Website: lowes
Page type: receipt
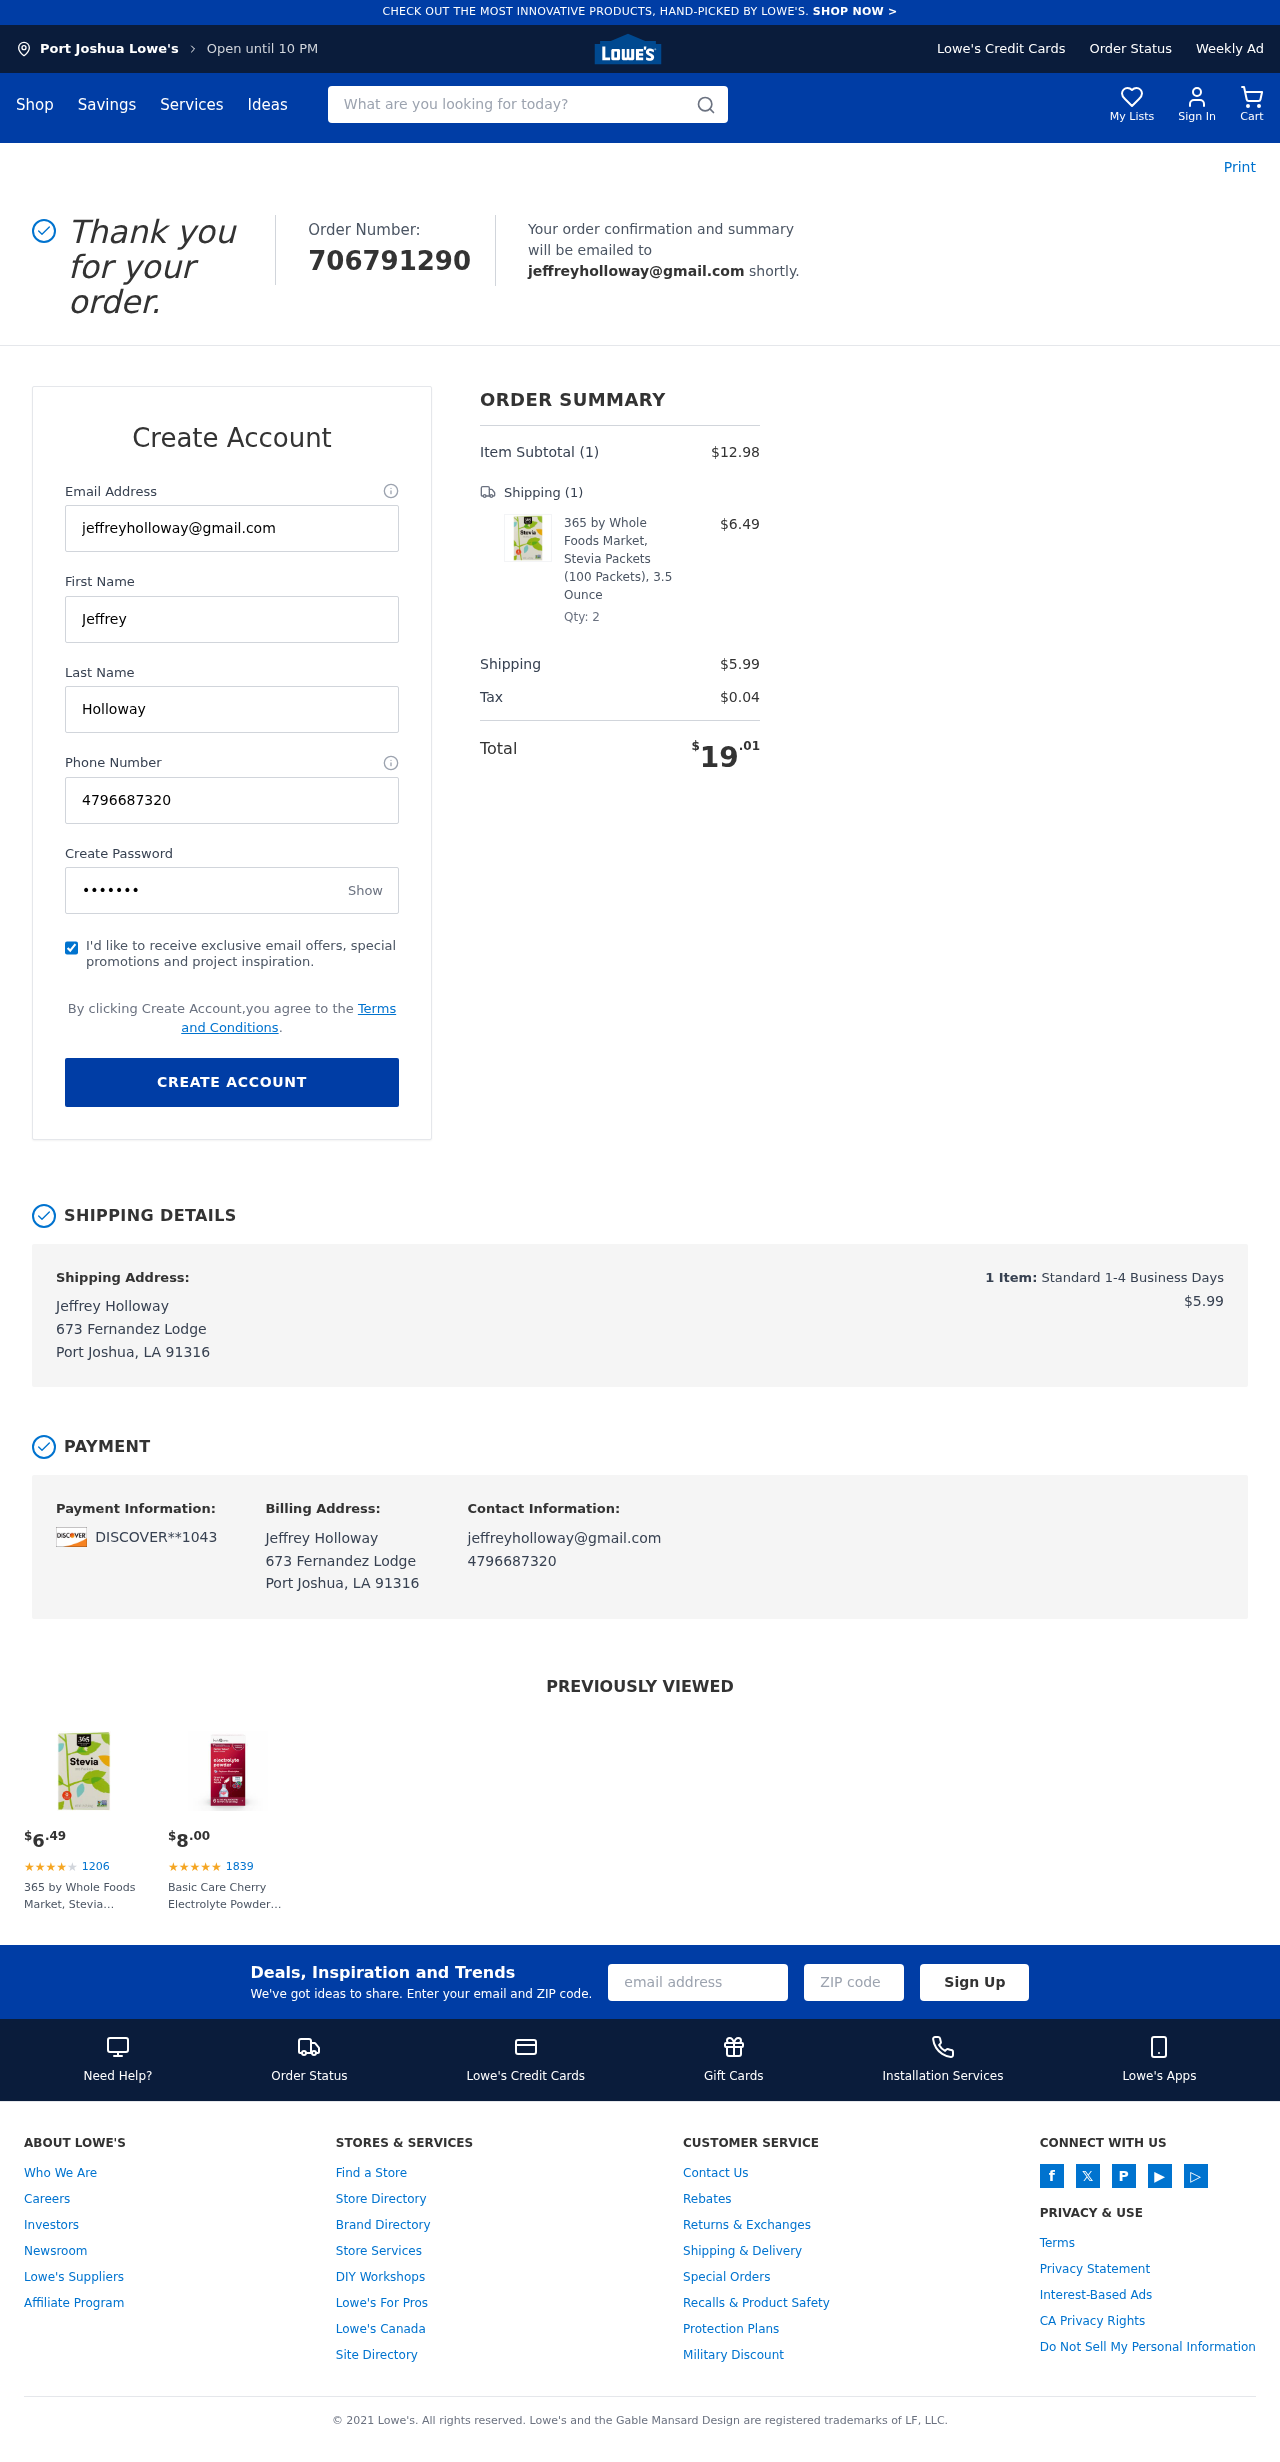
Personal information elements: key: PII_CARD_LAST4
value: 1043
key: PII_CARD_TYPE
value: DISCOVER
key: PII_CITY
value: Port Joshua
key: PII_EMAIL
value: jeffreyholloway@gmail.com
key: PII_FULLNAME
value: Jeffrey Holloway
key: PII_PHONE
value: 4796687320
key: PII_STREET
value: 673 Fernandez Lodge
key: PII_FIRSTNAME
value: Jeffrey
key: PII_LASTNAME
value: Holloway
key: PII_CITY_STATE_ZIP
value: Port Joshua, LA 91316
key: PII_FULLNAME2
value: Jeffrey Holloway
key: PII_FULLNAME3
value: Jeffrey Holloway
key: PII_FIRSTNAME2
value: Jeffrey
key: PII_FIRSTNAME3
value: Jeffrey
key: PII_LASTNAME2
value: Holloway
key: PII_LASTNAME3
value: Holloway
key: PII_FIRSTNAME_DERIVED
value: Jeffrey
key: PII_LASTNAME_DERIVED
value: Holloway
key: PII_FULLNAME_DERIVED
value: Jeffrey Holloway
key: PII_NAME_FULL_DERIVED
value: Jeffrey Holloway
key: PII_POSTCODE
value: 91316
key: PII_STATE_ABBR
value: LA
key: PII_POSTCODE_FULL
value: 91316
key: PII_CITY_STATE
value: Port Joshua, LA
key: PII_POSTCODE_NUMERIC
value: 91316
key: PII_EMAIL2
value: jeffreyholloway@gmail.com
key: PII_EMAIL3
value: jeffreyholloway@gmail.com
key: PII_PHONE_LINE
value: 7320
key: PII_PHONE_SUFFIX
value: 7320
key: PII_PHONE2
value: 4796687320
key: PII_PHONE3
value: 4796687320
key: PII_PHONE_NUMERIC
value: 4796687320
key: PII_PHONE_LINE_NUMERIC
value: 7320
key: PII_PHONE_SUFFIX_NUMERIC
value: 7320
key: PII_PHONE2_NUMERIC
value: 4796687320
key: PII_PHONE3_NUMERIC
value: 4796687320
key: PII_PHONE_DIGITS
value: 4796687320
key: PII_PHONE_LAST4
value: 7320
Product elements: key: PRODUCT1_NAME
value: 365 by Whole Foods Market, Stevia Packets (100 Packets), 3.5 Ounce
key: PRODUCT1_PRICE
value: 6.49
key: PRODUCT1_QUANTITY
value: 2
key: PRODUCT2_NAME
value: Basic Care Cherry Electrolyte Powder Packets, 6 Packets
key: PRODUCT2_NUM_RATINGS
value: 1839
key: PRODUCT2_PRICE
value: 8
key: PRODUCT1_PRICE2
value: $6.49
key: PRODUCT1_RATING2
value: ★
★
★
★
★
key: PRODUCT1_NUM_RATINGS2
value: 1206
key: PRODUCT1_NAME2
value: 365 by Whole Foods Market, Stevia Packets (100 Packets), 3.5 Ounce
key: PRODUCT2_RATING
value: ★
★
★
★
★
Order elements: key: ORDER_ID
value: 706791290
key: ORDER_NUM_ITEMS
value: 1
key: ORDER_SUBTOTAL
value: $12.98
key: ORDER_NUM_ITEMS2
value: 1
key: ORDER_SHIPPING_COST
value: $5.99
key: ORDER_TAX
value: $0.04
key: ORDER_TOTAL
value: $19.01
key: ORDER_NUM_ITEMS3
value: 1
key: ORDER_SHIPPING_COST2
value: $5.99
Search elements: key: HEADER_SEARCH
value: What are you looking for today?